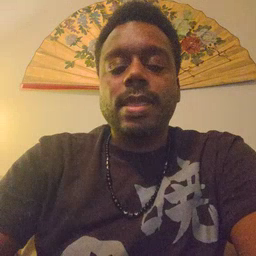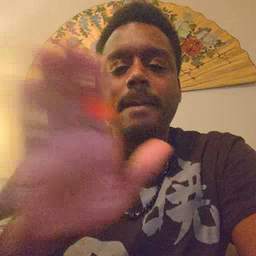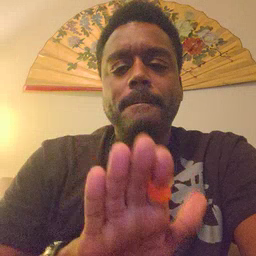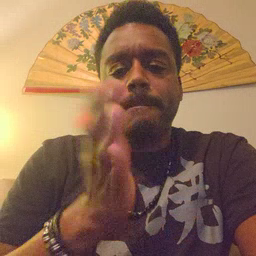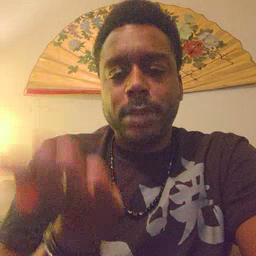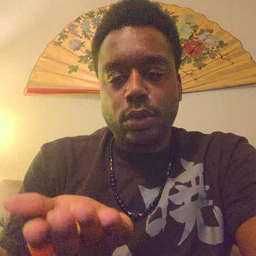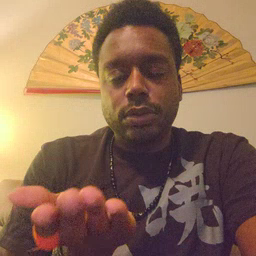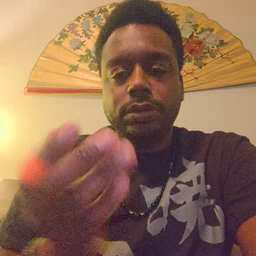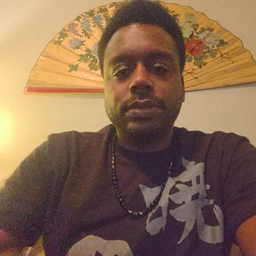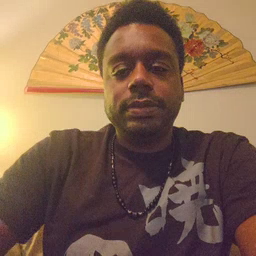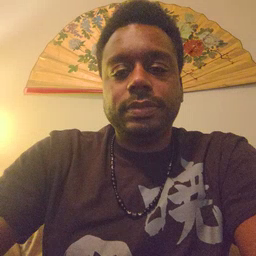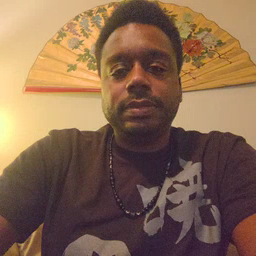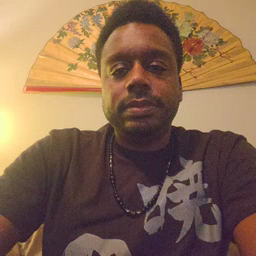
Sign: book